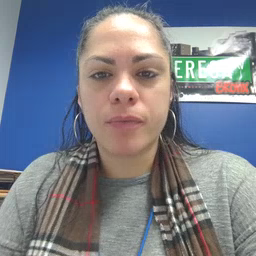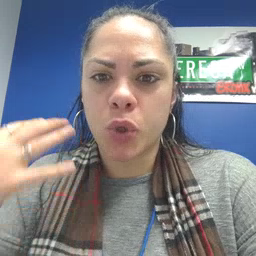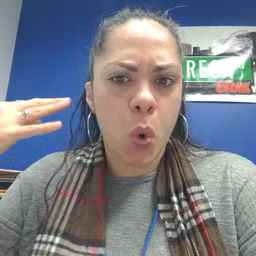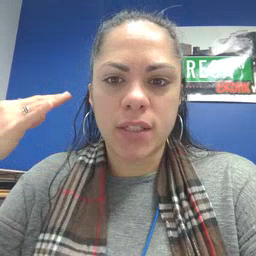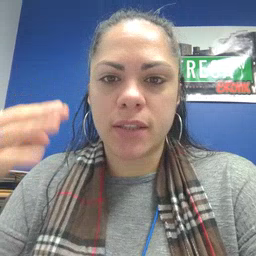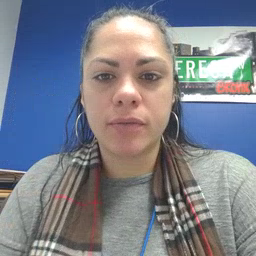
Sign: noisy